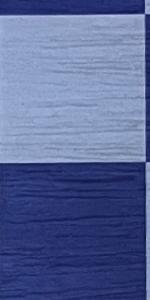
Label: Empty